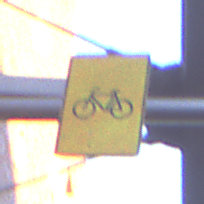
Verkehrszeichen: RadverkehrOhnePfeilsymbol
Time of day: SunriseSunset
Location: Outdoor (Urban)
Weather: Clear
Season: NotSpecified
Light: Natural